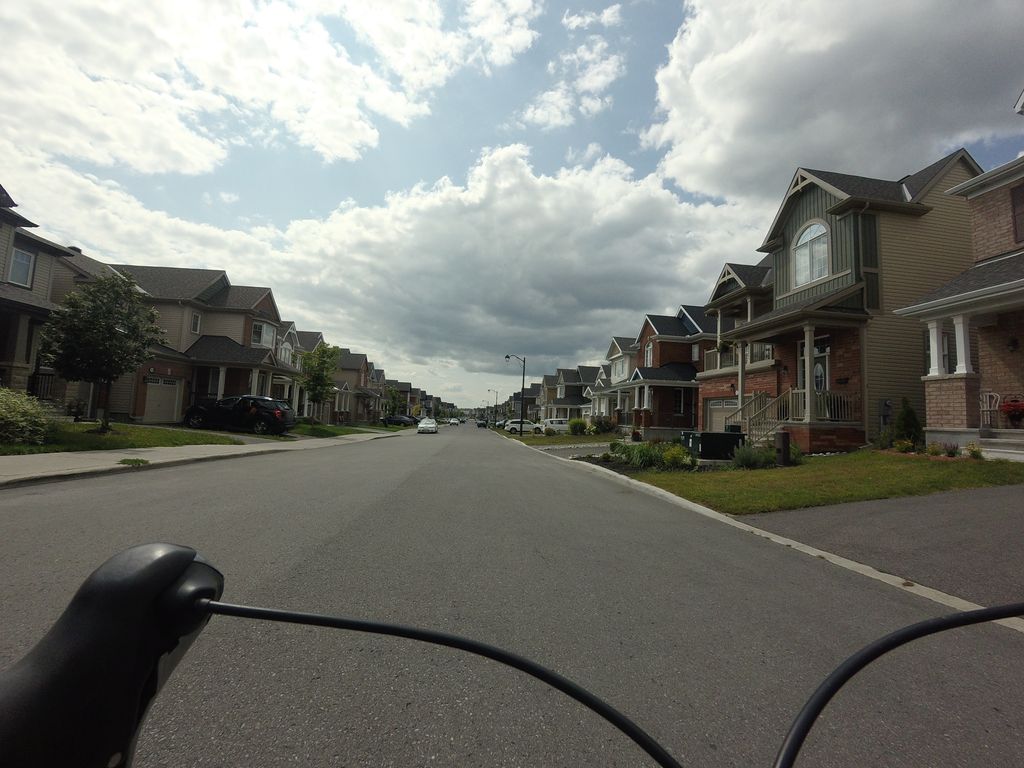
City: ottawa-gatineau